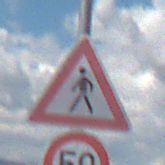
Verkehrszeichen: FussgaengerRechts
Zusatzzeichen unten: Geschwindigkeit50
Umgebung: Outdoor, Nature
Tageszeit: Midday
Wetter: PartlyCloudy
Licht: Natural
Jahreszeit: NotSpecified
Kontrast: HighContrast